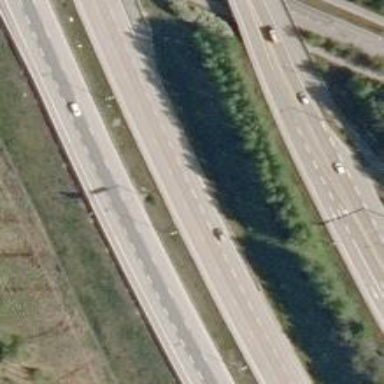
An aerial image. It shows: Asphalt motorway.